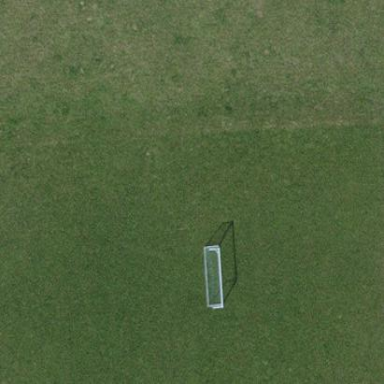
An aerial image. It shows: Soccer pitch for leisure land activities.